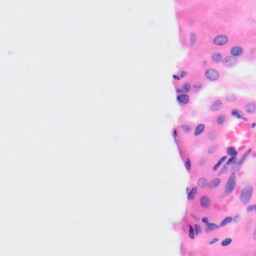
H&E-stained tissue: Kidney